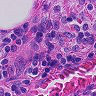
Metastatic tissue present: no